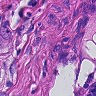
Metastatic tissue present: yes